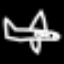
Label: airplane